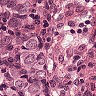
Metastatic tissue present: yes